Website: crate-barrel
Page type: billing-address
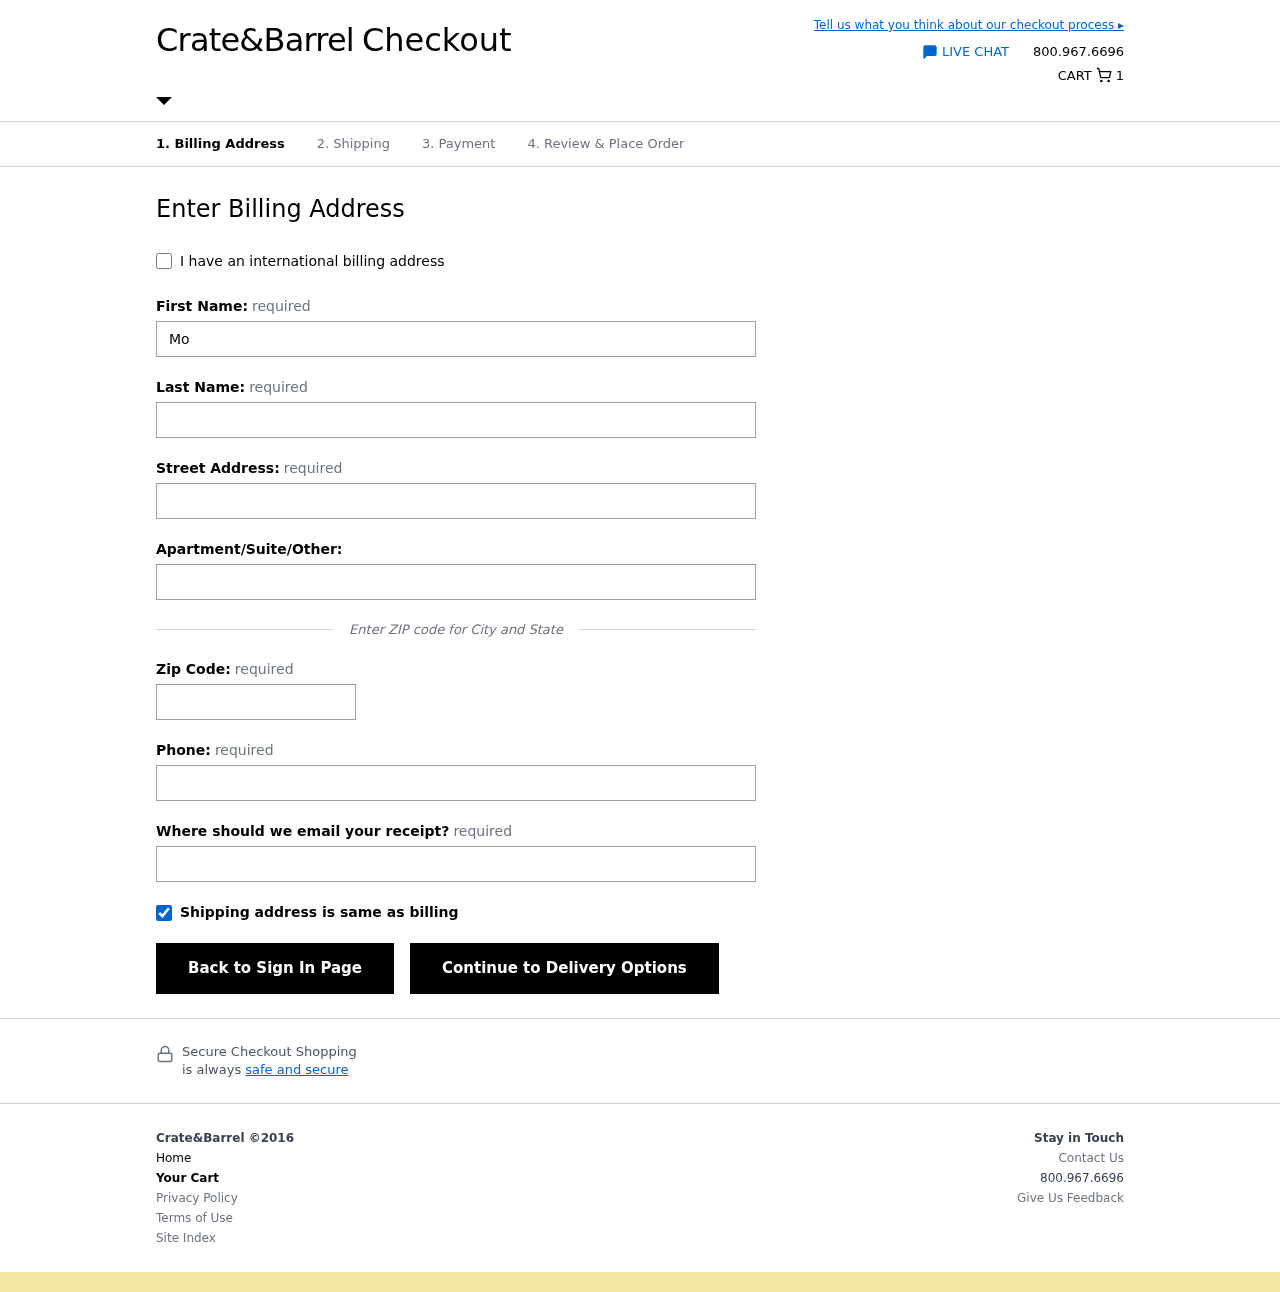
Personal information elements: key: PII_EMAIL
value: monicafuentes@yahoo.com
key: PII_FIRSTNAME
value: Monica
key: PII_LASTNAME
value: Fuentes
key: PII_PHONE
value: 5843161766
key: PII_POSTCODE
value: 17831
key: PII_STREET
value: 3486 Nicole Plaza
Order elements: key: ORDER_NUM_ITEMS
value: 1